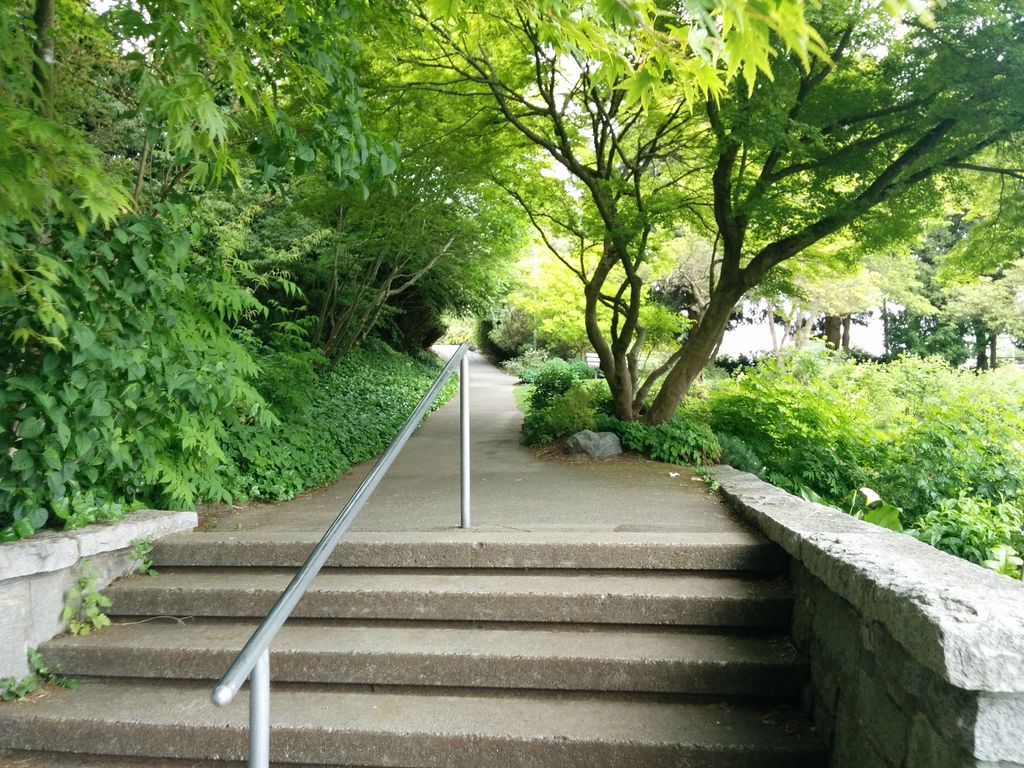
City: vancouver